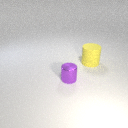
small purple metal cylinder in front of large yellow rubber cylinder